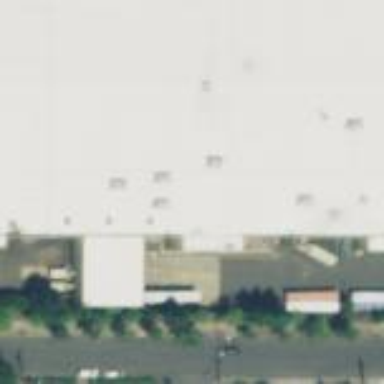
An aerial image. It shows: Supermarket located in building.